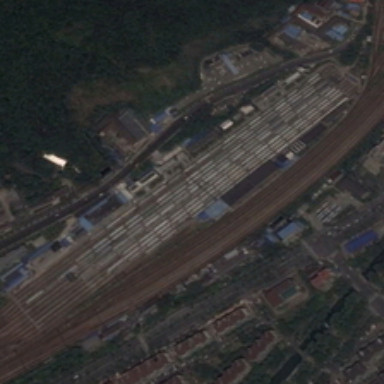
In front of the train station tracks pass through the residential area .